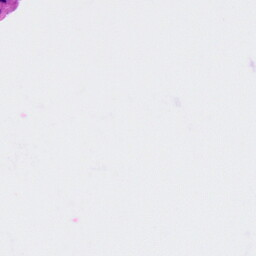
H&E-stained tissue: Cervix